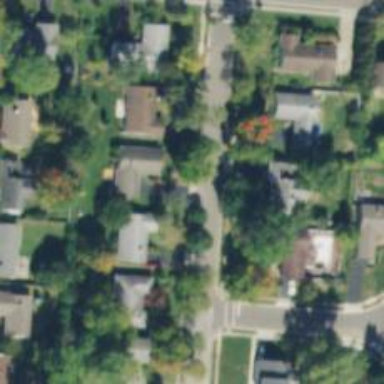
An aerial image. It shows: Residential driveway designated as service road.